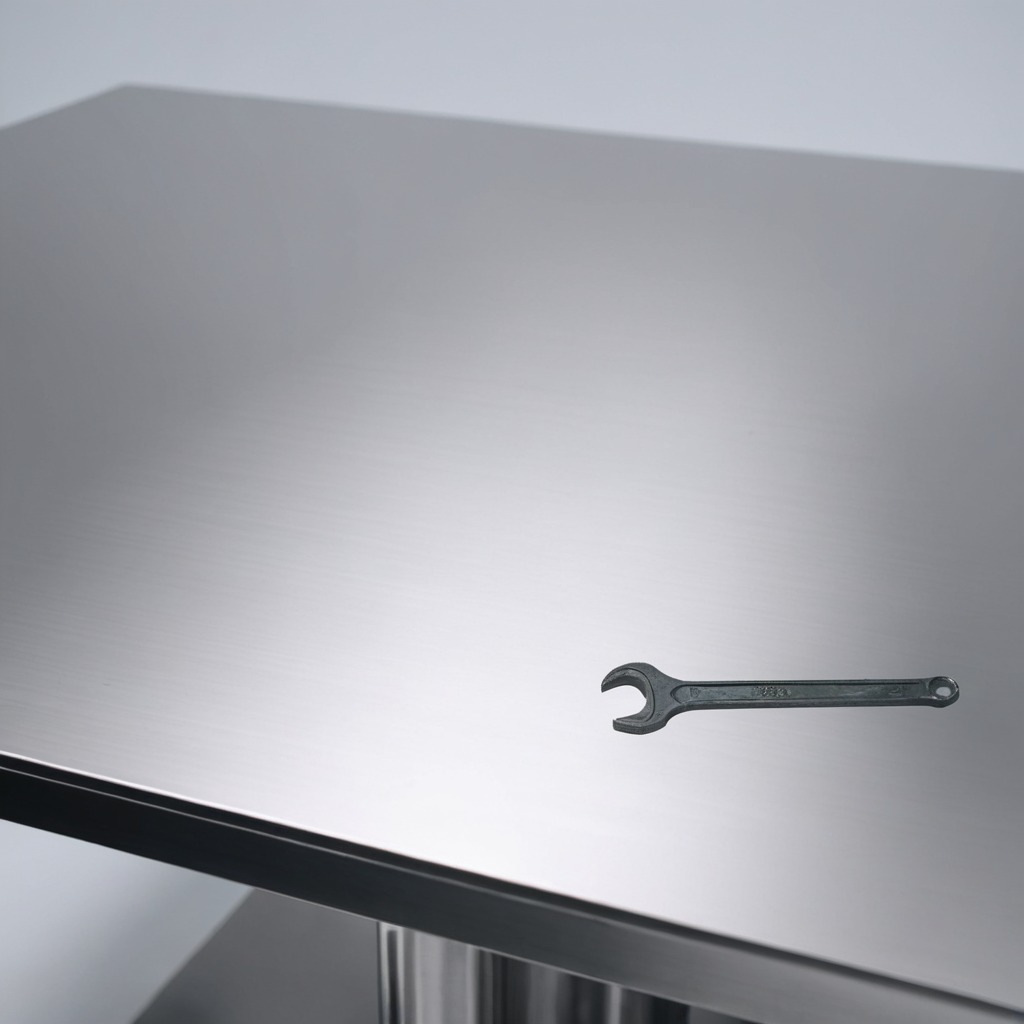
A wrench is lying on a stainless steel table in a high-end prototyping lab.